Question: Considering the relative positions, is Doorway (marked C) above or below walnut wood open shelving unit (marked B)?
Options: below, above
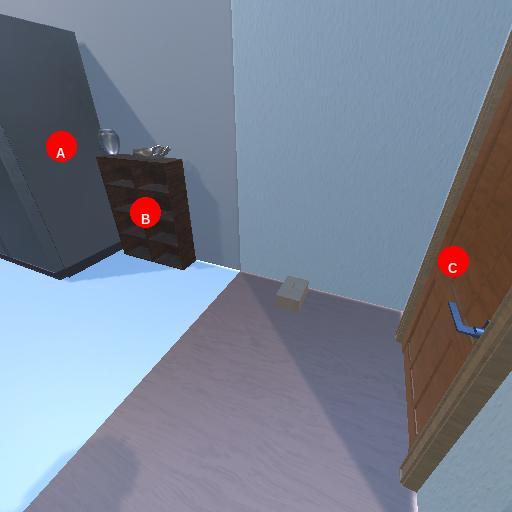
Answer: below